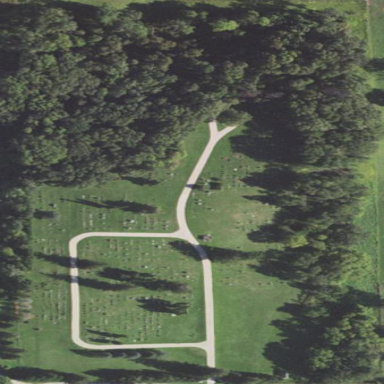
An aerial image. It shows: Cemetery.